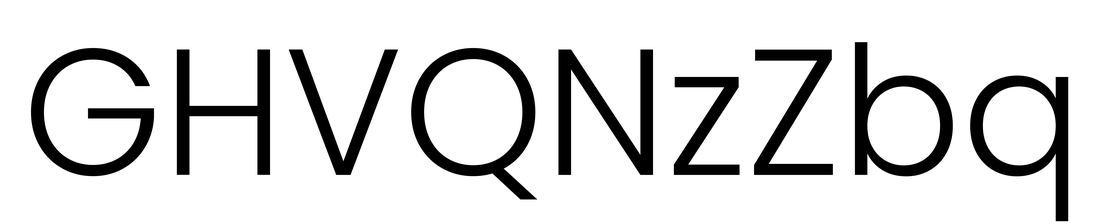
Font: Poppins-Light